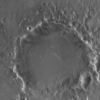
Label: not_dusty